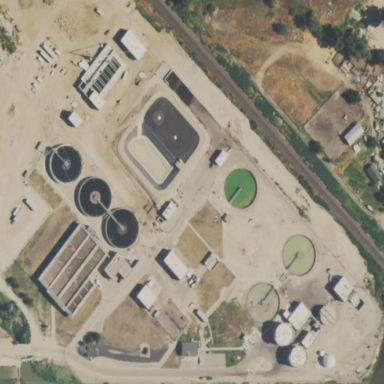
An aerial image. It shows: View of wastewater plant.